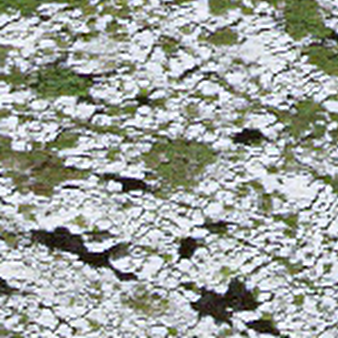
Label: other